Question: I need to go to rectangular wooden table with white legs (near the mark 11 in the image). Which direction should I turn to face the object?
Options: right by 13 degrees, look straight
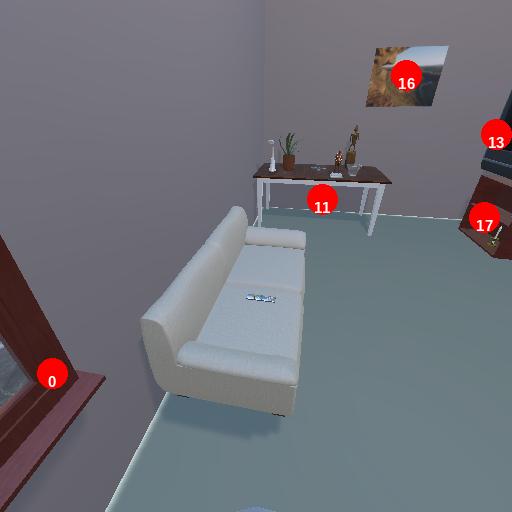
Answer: right by 13 degrees